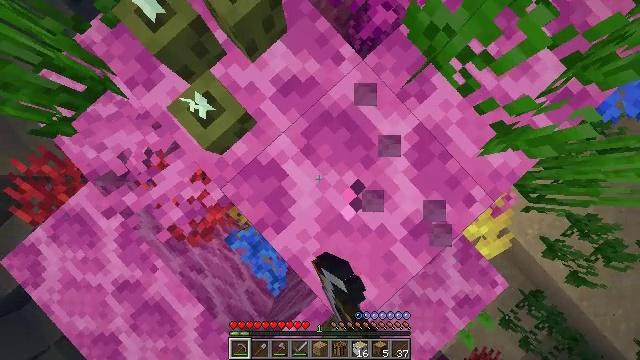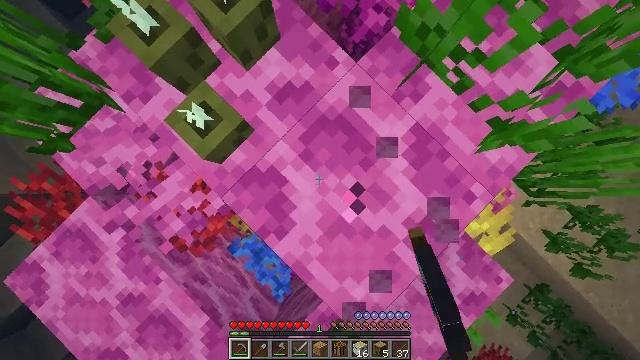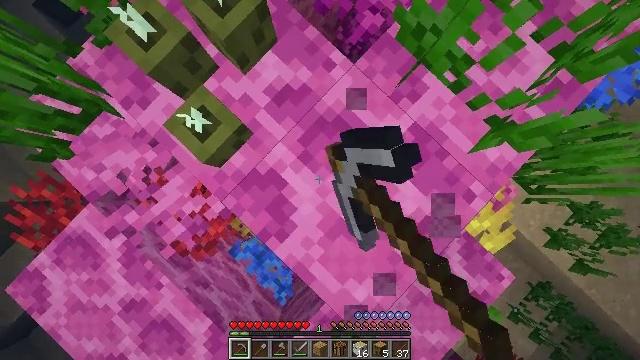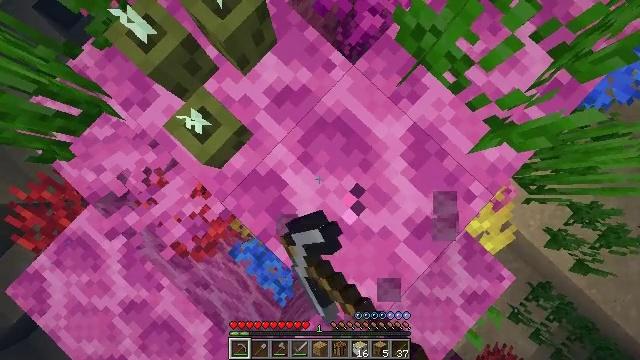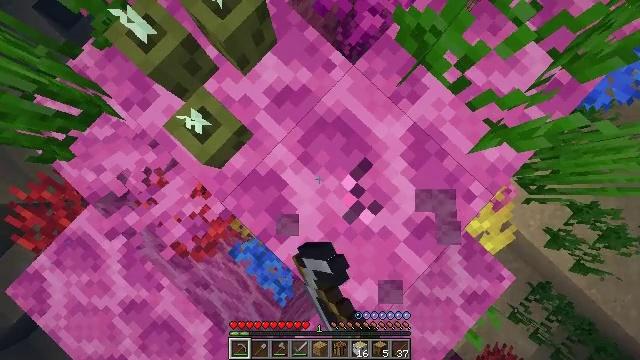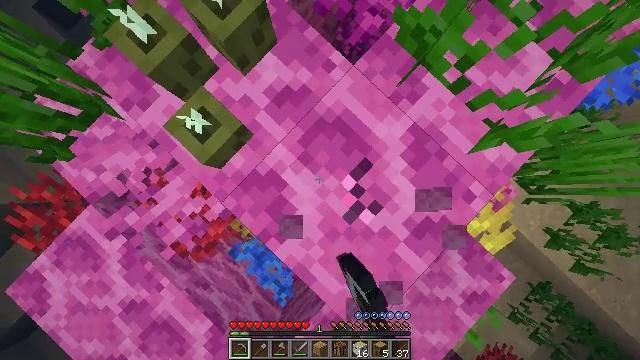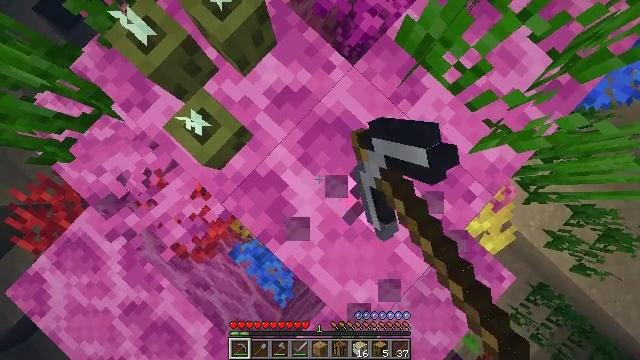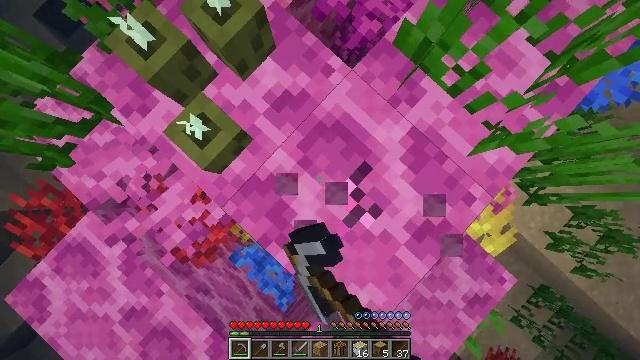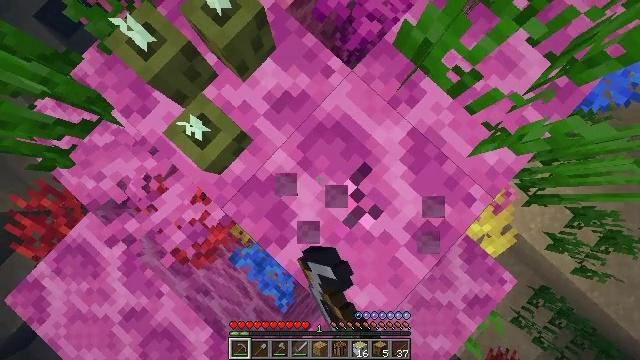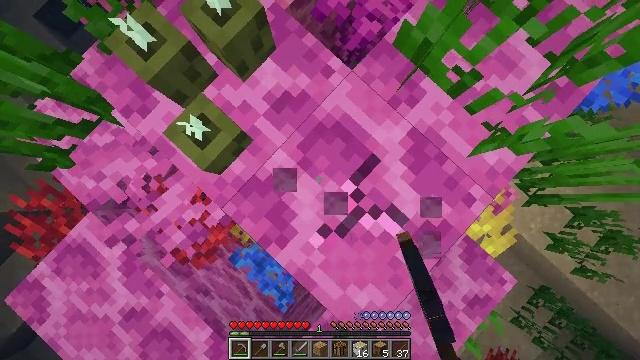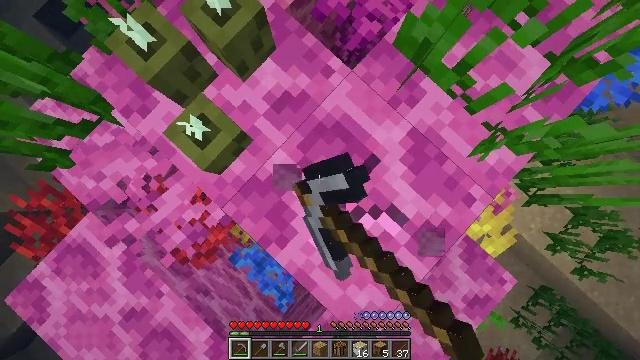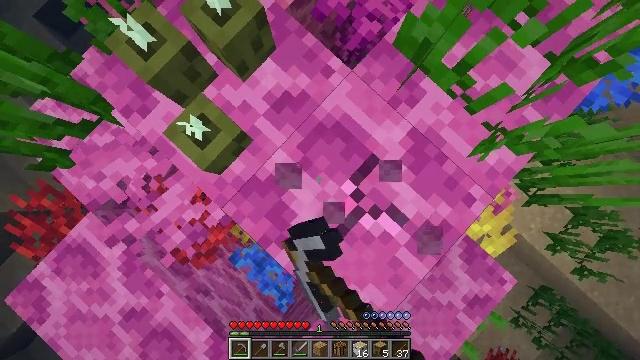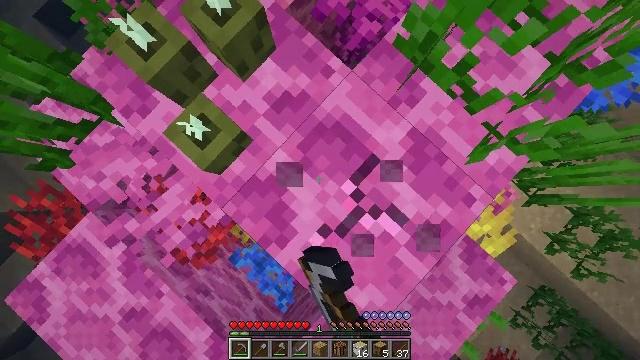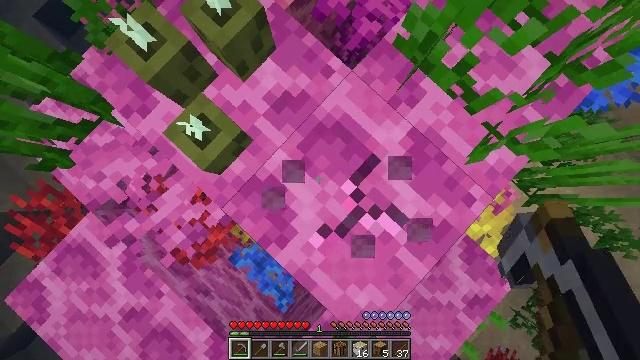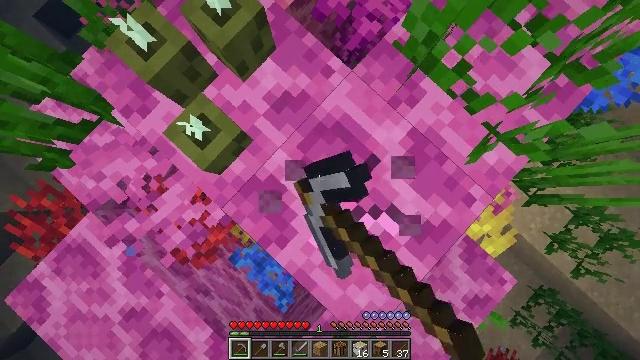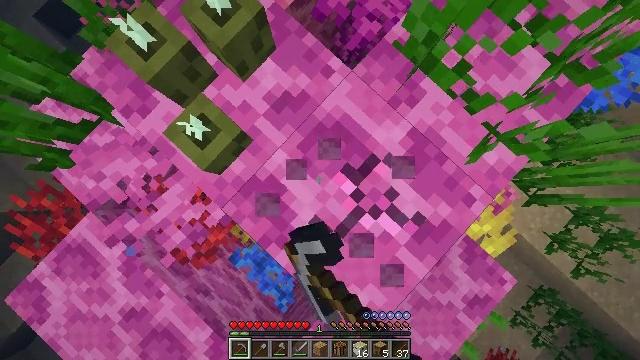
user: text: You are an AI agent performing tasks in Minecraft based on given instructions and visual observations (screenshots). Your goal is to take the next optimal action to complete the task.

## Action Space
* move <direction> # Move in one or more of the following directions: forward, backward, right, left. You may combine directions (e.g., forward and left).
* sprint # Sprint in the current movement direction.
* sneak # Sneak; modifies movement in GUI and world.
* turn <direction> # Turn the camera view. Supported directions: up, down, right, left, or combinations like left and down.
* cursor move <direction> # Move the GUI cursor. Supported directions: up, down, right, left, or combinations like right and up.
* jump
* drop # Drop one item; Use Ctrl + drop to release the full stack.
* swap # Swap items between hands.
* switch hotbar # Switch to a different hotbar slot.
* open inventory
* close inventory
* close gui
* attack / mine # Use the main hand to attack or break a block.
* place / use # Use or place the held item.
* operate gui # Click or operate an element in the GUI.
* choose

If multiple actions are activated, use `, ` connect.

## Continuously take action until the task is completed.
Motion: motion action
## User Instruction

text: Break the brain coral block in the coral reef biome.
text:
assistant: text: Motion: turn right, attack / mine
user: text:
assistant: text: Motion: turn right, attack / mine
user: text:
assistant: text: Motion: attack / mine
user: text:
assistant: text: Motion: attack / mine
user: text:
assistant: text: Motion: attack / mine
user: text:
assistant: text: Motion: attack / mine
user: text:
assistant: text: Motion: attack / mine
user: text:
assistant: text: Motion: attack / mine
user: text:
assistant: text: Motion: attack / mine
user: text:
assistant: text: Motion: attack / mine
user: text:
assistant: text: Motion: attack / mine
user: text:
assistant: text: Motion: attack / mine
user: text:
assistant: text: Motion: attack / mine
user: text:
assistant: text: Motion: attack / mine
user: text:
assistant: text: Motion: attack / mine
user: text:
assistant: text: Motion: attack / mine
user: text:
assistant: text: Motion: attack / mine
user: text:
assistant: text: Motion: attack / mine
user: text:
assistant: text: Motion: attack / mine
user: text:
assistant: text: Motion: attack / mine
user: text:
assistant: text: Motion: attack / mine
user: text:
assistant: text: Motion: attack / mine
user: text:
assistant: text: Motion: attack / mine
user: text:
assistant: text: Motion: turn right, attack / mine
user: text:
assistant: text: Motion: attack / mine
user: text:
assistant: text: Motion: attack / mine
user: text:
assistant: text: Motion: attack / mine
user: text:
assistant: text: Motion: attack / mine
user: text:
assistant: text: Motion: attack / mine
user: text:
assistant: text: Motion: attack / mine